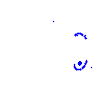
Particle: kaon